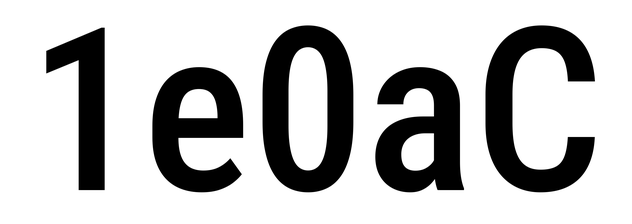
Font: Roboto_Condensed_Medium